Question:
I want to modify the original ListBox control that the each item to have a CheckBox, Labels and a Button control inside.
Is there any optimal method to make that? without making Custom Control from the very beginning?
Making custom control that inherits ListBox could be not a bad idea, but don't know how...
## Thank you!
I tried WPF but it was too difficult at this time. Actually, designing the control via XAML was easy, but managing the list items(add/delete with texts, get event from the button in each item) wasn't.
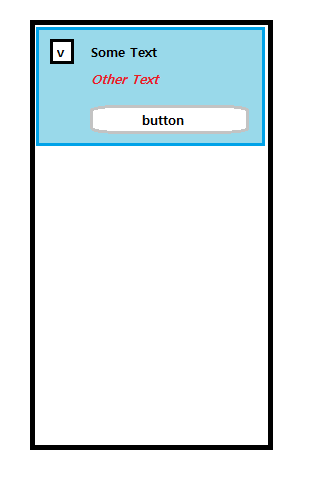
Answer: Since the question is tagged '[WPF]' I'm going to provide a WPF answer:
The first thing any developer who faces WPF immediately tries to do is to use it as if it were winforms. This is a big mistake.
If you're working with WPF, you really need to leave behind the traditional aproach used in archaic technologies such as winforms, and understand and embrace <URL>.
in WPF, you don't "add/delete with texts, get event from the button in each item" or any of that, simply because <URL>.
Instead, you define a simple Data Model:
'''
public class MyData
{
public string MyText1 {get;set;}
public string MyText2 {get;set;}
}
'''
and then define <URL> in the UI to this data to the UI as opposed to data to/from the UI:
'''
<Window x:Class="WpfApplication14.MainWindow"
xmlns="http://schemas.microsoft.com/winfx/2006/xaml/presentation"
xmlns:x="http://schemas.microsoft.com/winfx/2006/xaml"
xmlns:local="clr-namespace:WpfApplication14"
Title="MainWindow" Height="350" Width="525">
<ListBox ItemsSource="{Binding}" HorizontalContentAlignment="Stretch">
<ListBox.ItemTemplate>
<DataTemplate>
<Border Margin="5" Background="LightCyan" BorderBrush="LightSkyBlue" BorderThickness="2">
<Grid>
<Grid.RowDefinitions>
<RowDefinition Height="Auto"/>
<RowDefinition Height="Auto"/>
<RowDefinition Height="Auto"/>
</Grid.RowDefinitions>
<Grid.ColumnDefinitions>
<ColumnDefinition/>
<ColumnDefinition/>
</Grid.ColumnDefinitions>
<Label Grid.Row="0" Grid.Column="0" Content="Text 1:" HorizontalAlignment="Right"/>
<Label Grid.Row="1" Grid.Column="0" Content="Text 2:" HorizontalAlignment="Right"/>
<TextBox Grid.Row="0" Grid.Column="1" Text="{Binding MyText1}"/>
<TextBox Grid.Row="1" Grid.Column="1" Text="{Binding MyText2}"/>
<Button Grid.Row="2" Grid.ColumnSpan="2" Content="Button" HorizontalAlignment="Center"/>
</Grid>
</Border>
</DataTemplate>
</ListBox.ItemTemplate>
</ListBox>
</Window>
'''
And finally, you define the <URL> of the Window or View to a relevant instance or collection of such data:
'''
public partial class MainWindow : Window
{
public MainWindow()
{
InitializeComponent();
DataContext = Enumerable.Range(0,10)
.Select(x => new MyData()
{
MyText1 = "Text1 - " + x.ToString(),
MyText2 = "Text2 - " + x.ToString()
});
}
}
'''
All this results in:

See? really simple and beautiful.
Forget winforms, . Just copy and paste my code in a 'File -> New Project -> WPF Application' and see the results for yourself.